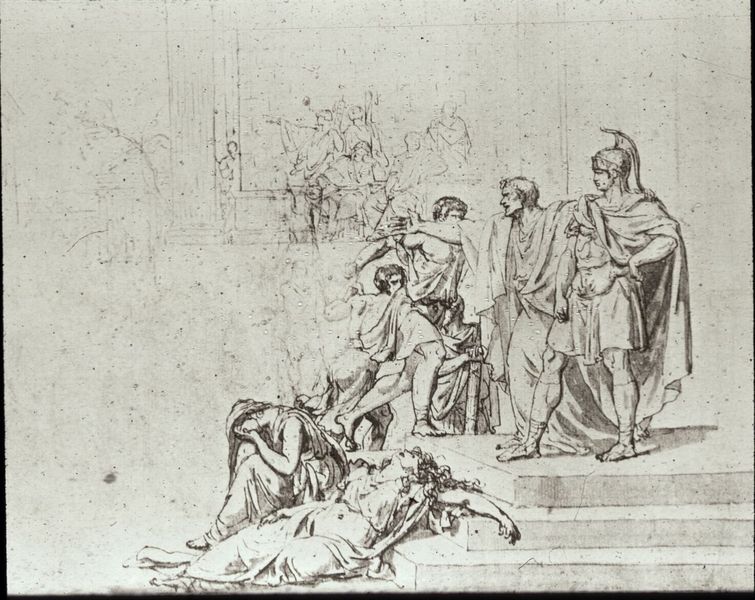
Titel: Le vieil Horace défendant son fils, Der alte Horatius verteidigt seinen Sohn
Künstler: Jacques Louis David
Standort: Paris
Institution: Musée du Louvre
Schlagwörter: angriff, dunkel, gruppe, hand, kampf, mann, schatten, umhang, frauen, menschen, sitzen, brust, busen, frau, hell, kleid, licht, männer, raum, skizze, szene, säulen, zeichnung, blick, schleier, schloss, tuch, alt, jung, wand, arm, falten, mord, stein, tod, tot, trauer, gesten, innenraum, gewand, haare, stoff, gewänder, personen, locken, liegen, italien, studie, laufen, mauer, grafik, graphik, sepia, romantik, treppe, treppen, unglück, historienbild, kaiser, soldaten, weib, weiber, stufen, sandalen, bauch, faltenwurf, kontrapost, liegend, zeigen, treppenstufen, tusche, panzer, antike, philosoph, weinen, radierung, stich, hass, illustration, streit, uniform, soldat, tote, helm, stiefel, entwurf, lorbeerkranz, mythologie, rüstung, stift, rom, römer, verzweiflung, schoss, zeich, brustpanzer, sterben, antik, griechen, toga, ermordung, krieger, sturz, getötet, griechenland, predigt, feldherr, deuten, unfertig, trauern, tunika, ohnmacht, heroisch, rhetorisch, erstechen, klagen, stürzen, römisch, athen, vorzeichnung, caesar, stiege, alexander, klage, brutus, söldner, tötung, ermordet, centurio, angefangen, beschuldigung, prdigt, römische gladiatoren, getötete frauen im kampf, überfallene burg, kasierreich